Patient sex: M
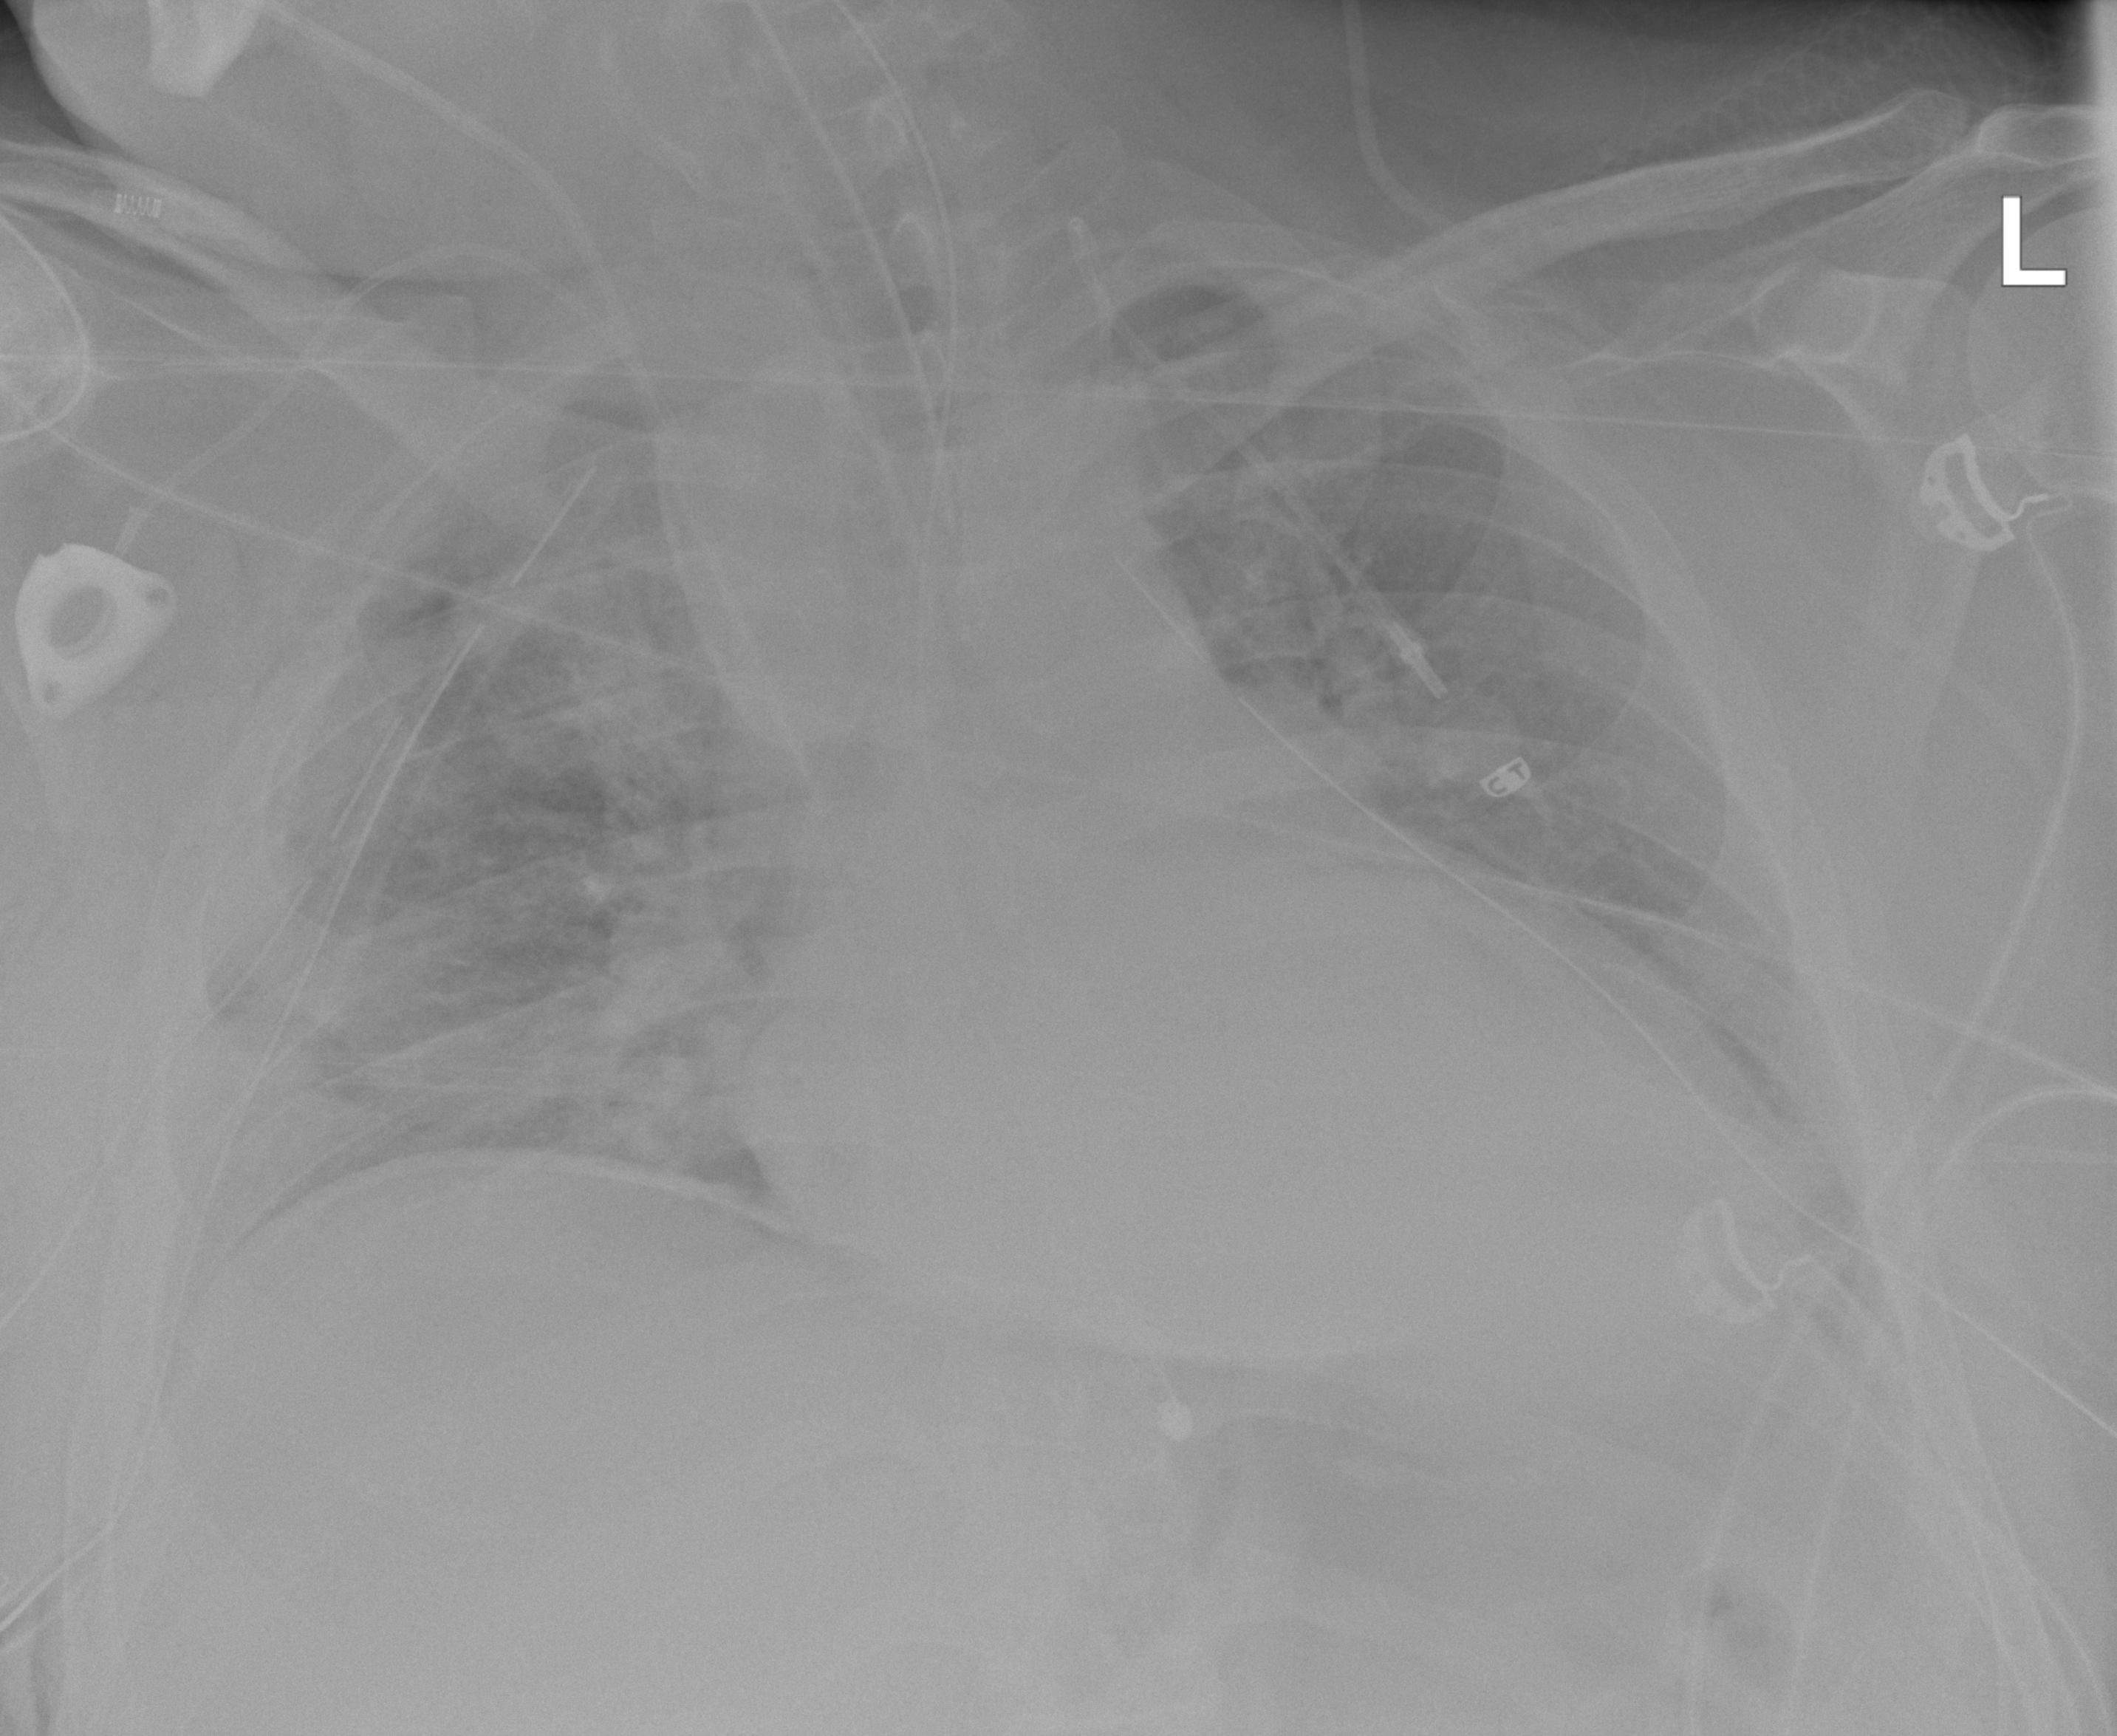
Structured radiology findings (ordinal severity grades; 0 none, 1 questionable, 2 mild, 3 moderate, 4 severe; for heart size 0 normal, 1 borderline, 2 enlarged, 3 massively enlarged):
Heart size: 2
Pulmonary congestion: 3
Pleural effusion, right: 2
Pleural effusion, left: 2
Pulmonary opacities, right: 2
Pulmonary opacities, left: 0
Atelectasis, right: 3
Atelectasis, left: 2